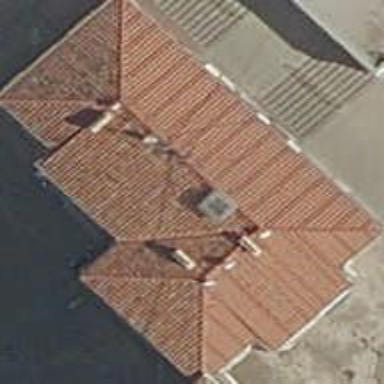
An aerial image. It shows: Hipped-roof building with apartments.